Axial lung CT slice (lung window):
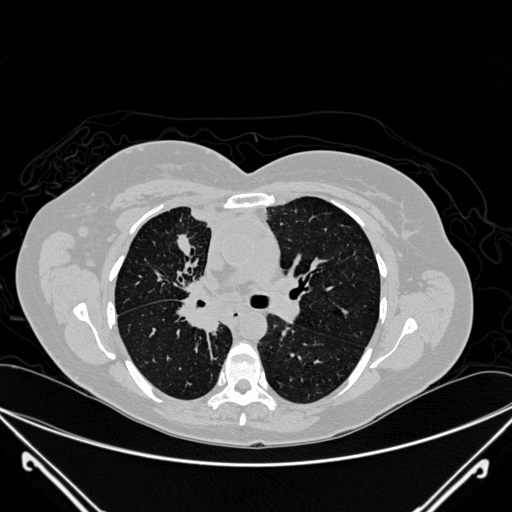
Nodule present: yes
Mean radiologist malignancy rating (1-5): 3.25